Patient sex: M
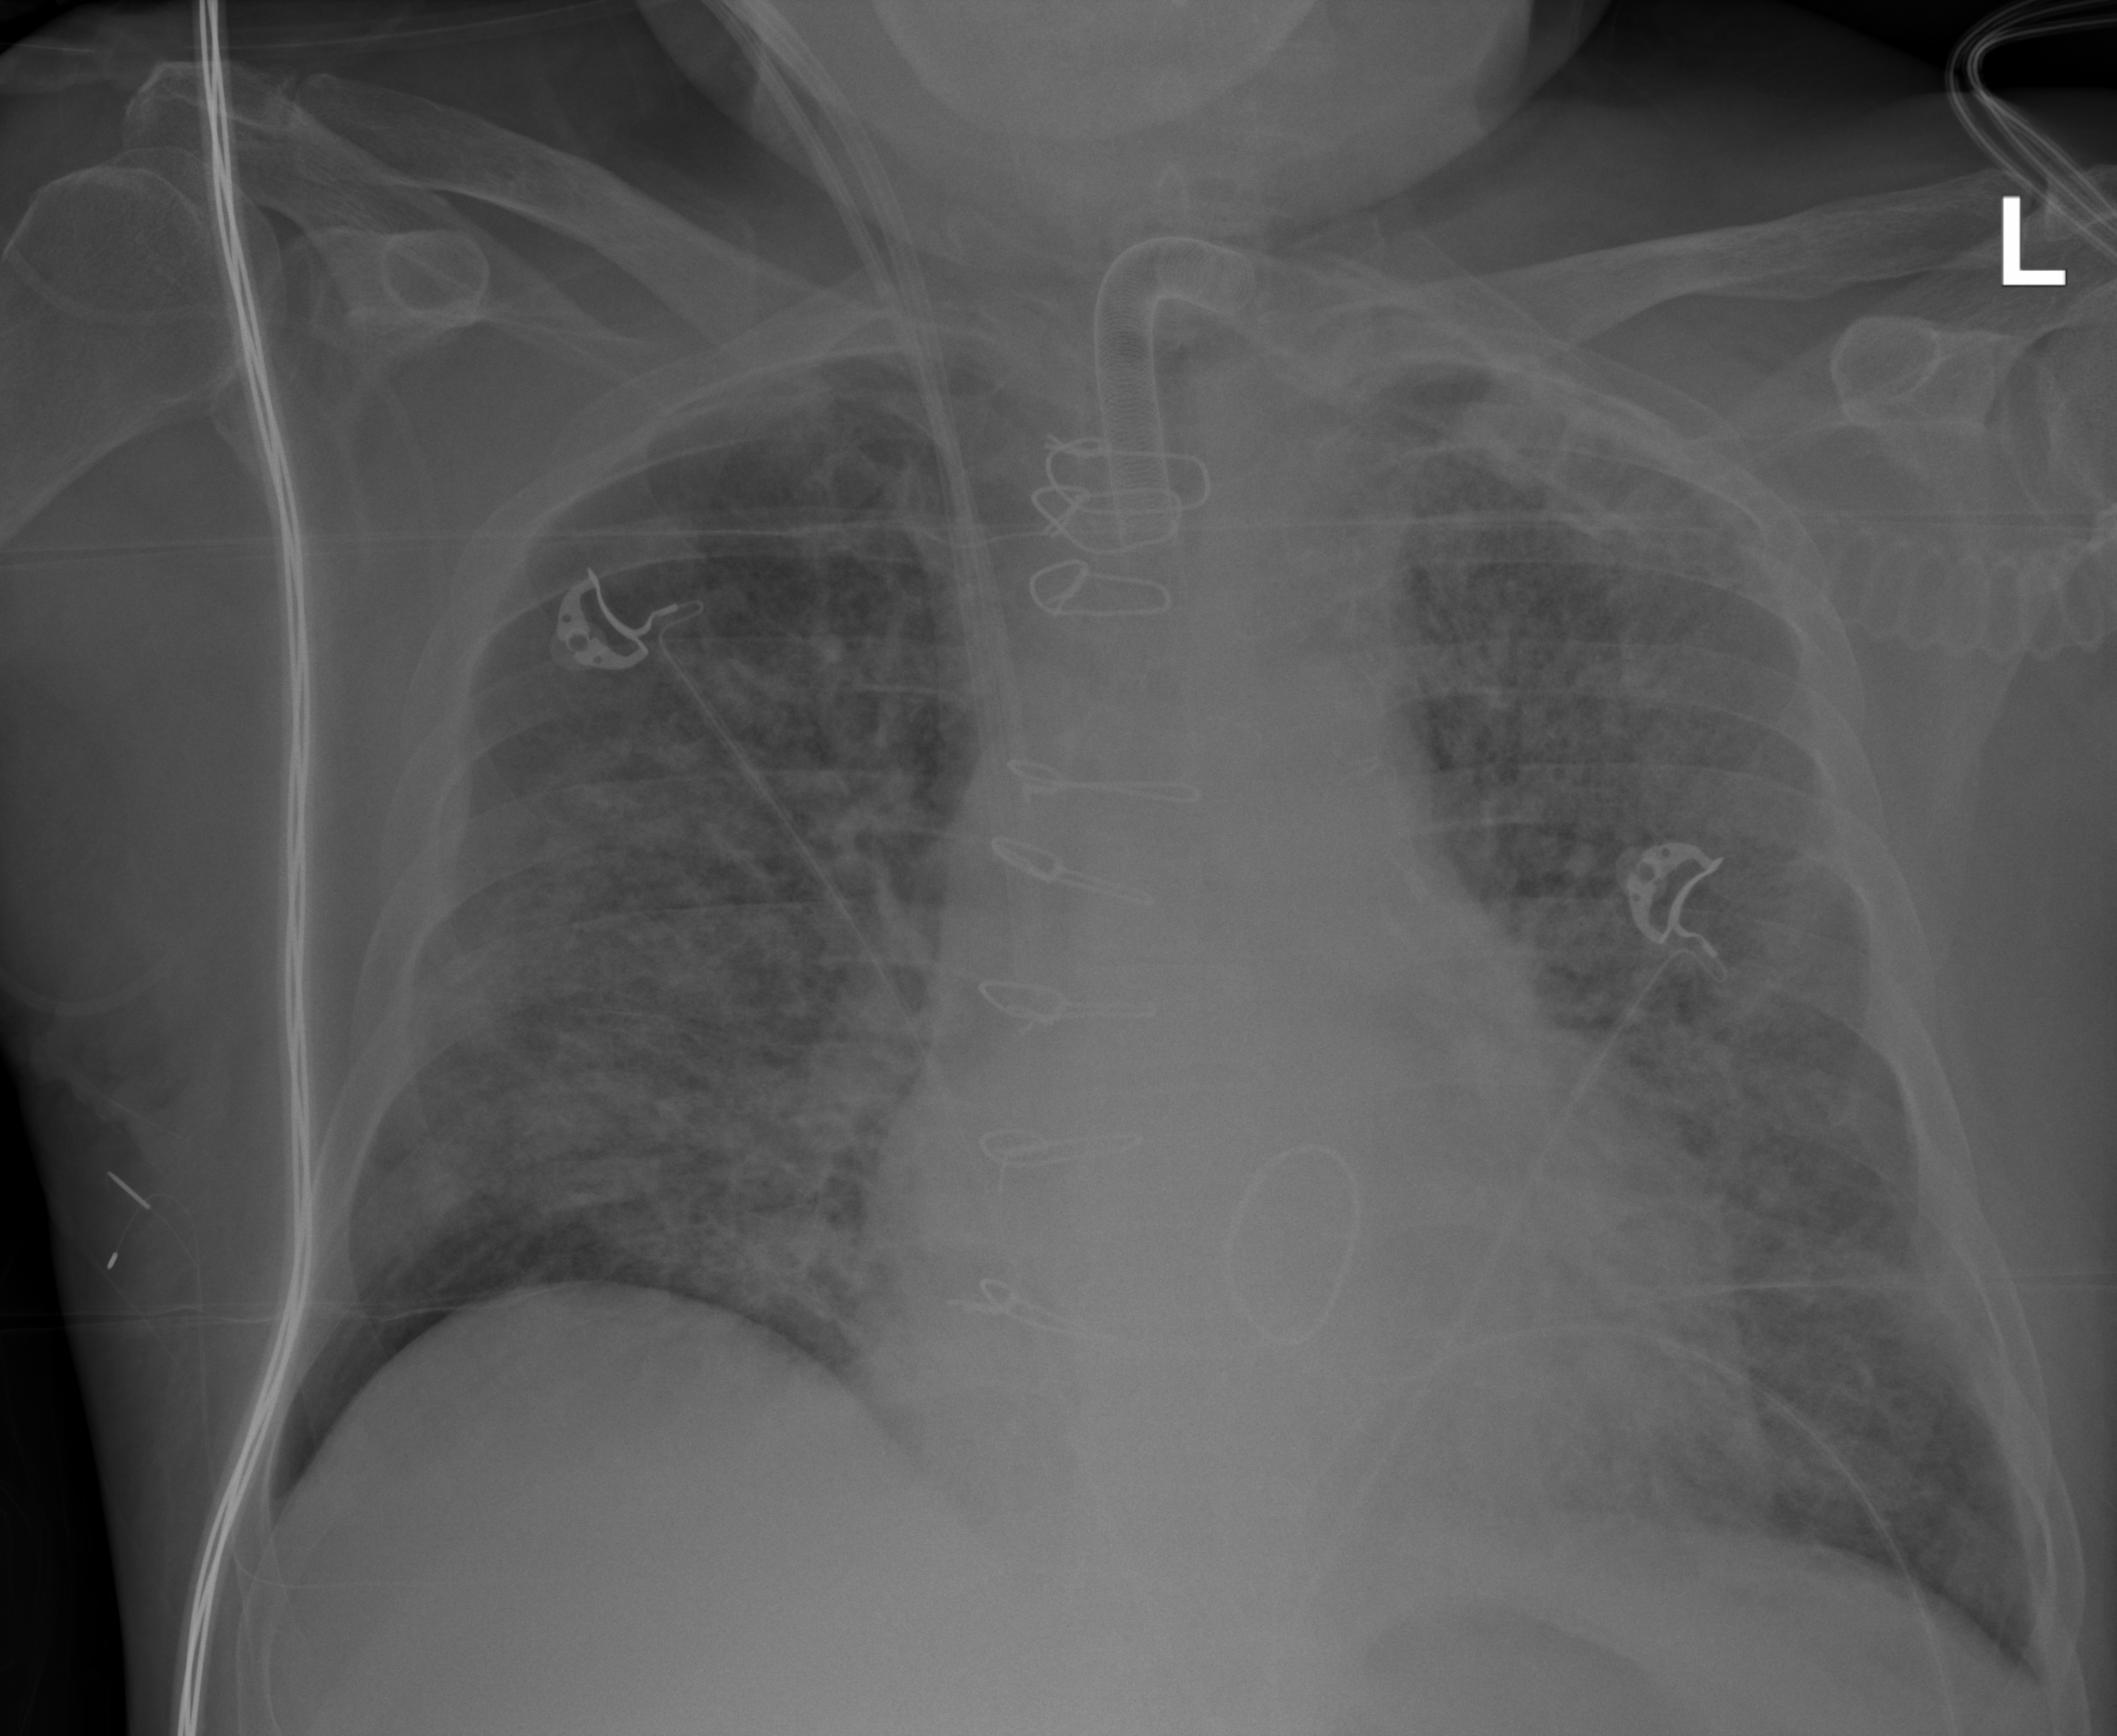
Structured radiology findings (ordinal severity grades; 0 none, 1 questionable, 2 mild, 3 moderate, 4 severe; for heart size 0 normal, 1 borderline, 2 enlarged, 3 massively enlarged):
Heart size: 2
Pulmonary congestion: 3
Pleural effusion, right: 0
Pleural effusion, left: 0
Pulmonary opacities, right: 3
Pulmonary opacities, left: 3
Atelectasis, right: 2
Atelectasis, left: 2